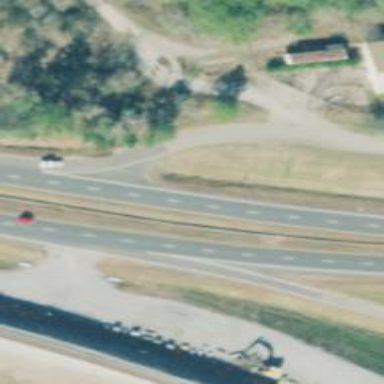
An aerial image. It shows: Asphalt road with primary link designation.